Question: when install PhoneGap 3.X using npm, recieve some Errors, like (image below):

note: I NodeJS already installed
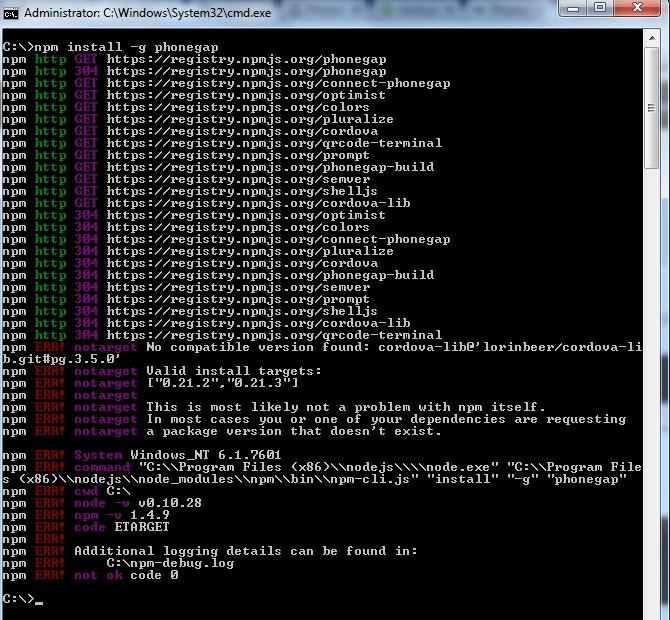
Answer: Try installing older version:
'''
npm install -g phonegap@3.4
'''
However if you want to install latest version. Follow steps suggested in this <URL>.
> '''
Download the zip of phonegap-cli repo (https://github.com/phonegap/phonegap-cli/archive/master.zip)
Unzip it
Open the package.json file and find the cordova-lib entry in dependencies (line 32)
Change the value to 0.21.3 which is the last version.
Recreate an archive of the folder to the tar.gz format
Open your CLI and run this command:
npm install -g path/to/archive/phonegap-cli-master.tar.gz
'''